Question: How can I config Textmate 2 File Browser window to use the (smaller) font in Textmate 1.5?

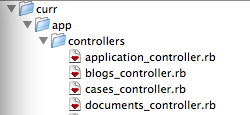
Answer: That's not currently possible. I did try and find a reference in the mailing list archives, but couldn't so may have seen this on IRC.